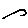
Label: bird